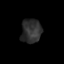
Tissue: skin
Cell type: Epithelial cells
Senescence score: 0.2852
Nuclear area (px): 477
Mean DAPI intensity: 47.249